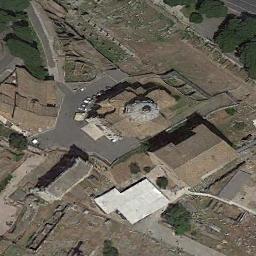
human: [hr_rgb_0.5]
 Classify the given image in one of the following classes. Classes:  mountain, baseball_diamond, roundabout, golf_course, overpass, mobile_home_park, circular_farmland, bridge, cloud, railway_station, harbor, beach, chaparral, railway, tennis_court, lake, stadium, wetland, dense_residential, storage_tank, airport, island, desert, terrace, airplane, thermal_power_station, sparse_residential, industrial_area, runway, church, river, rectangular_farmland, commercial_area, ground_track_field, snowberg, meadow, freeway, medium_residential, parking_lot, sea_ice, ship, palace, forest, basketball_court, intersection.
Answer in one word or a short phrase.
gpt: church